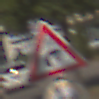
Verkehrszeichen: KurveRechts
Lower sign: Ueberholverbot
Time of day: Midday
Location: Outdoor (Urban)
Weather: Clear
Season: NotSpecified
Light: Natural